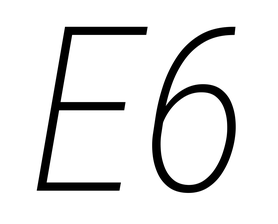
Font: Roboto-Italic_Condensed_ExtraLight_Italic